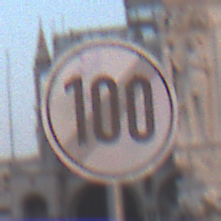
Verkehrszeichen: EndeGeschwindigkeit100
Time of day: SunriseSunset
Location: Outdoor (Urban)
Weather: Clear
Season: NotSpecified
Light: Natural